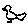
Label: bird